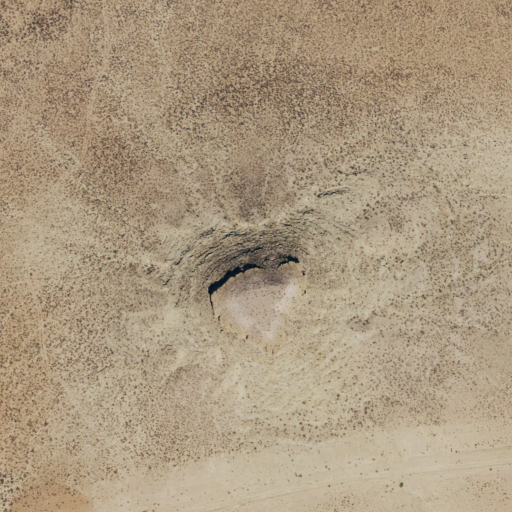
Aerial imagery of mountain in Texas named Cow Mountain containing shrub and grassland